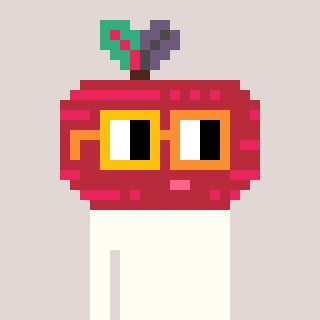
a pixel art character with square yellow and orange glasses, a beet-shaped head and a peachy-colored body on a warm background